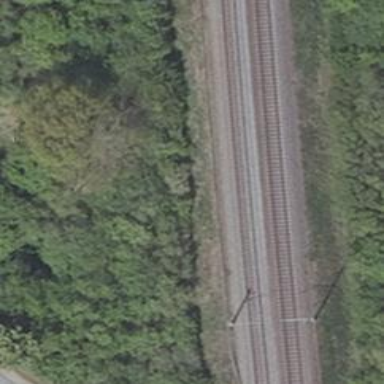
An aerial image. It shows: Railway with electrified contact lines.